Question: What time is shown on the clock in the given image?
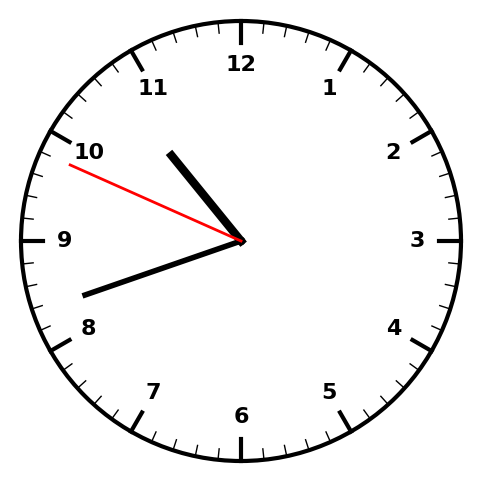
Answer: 10:41:49